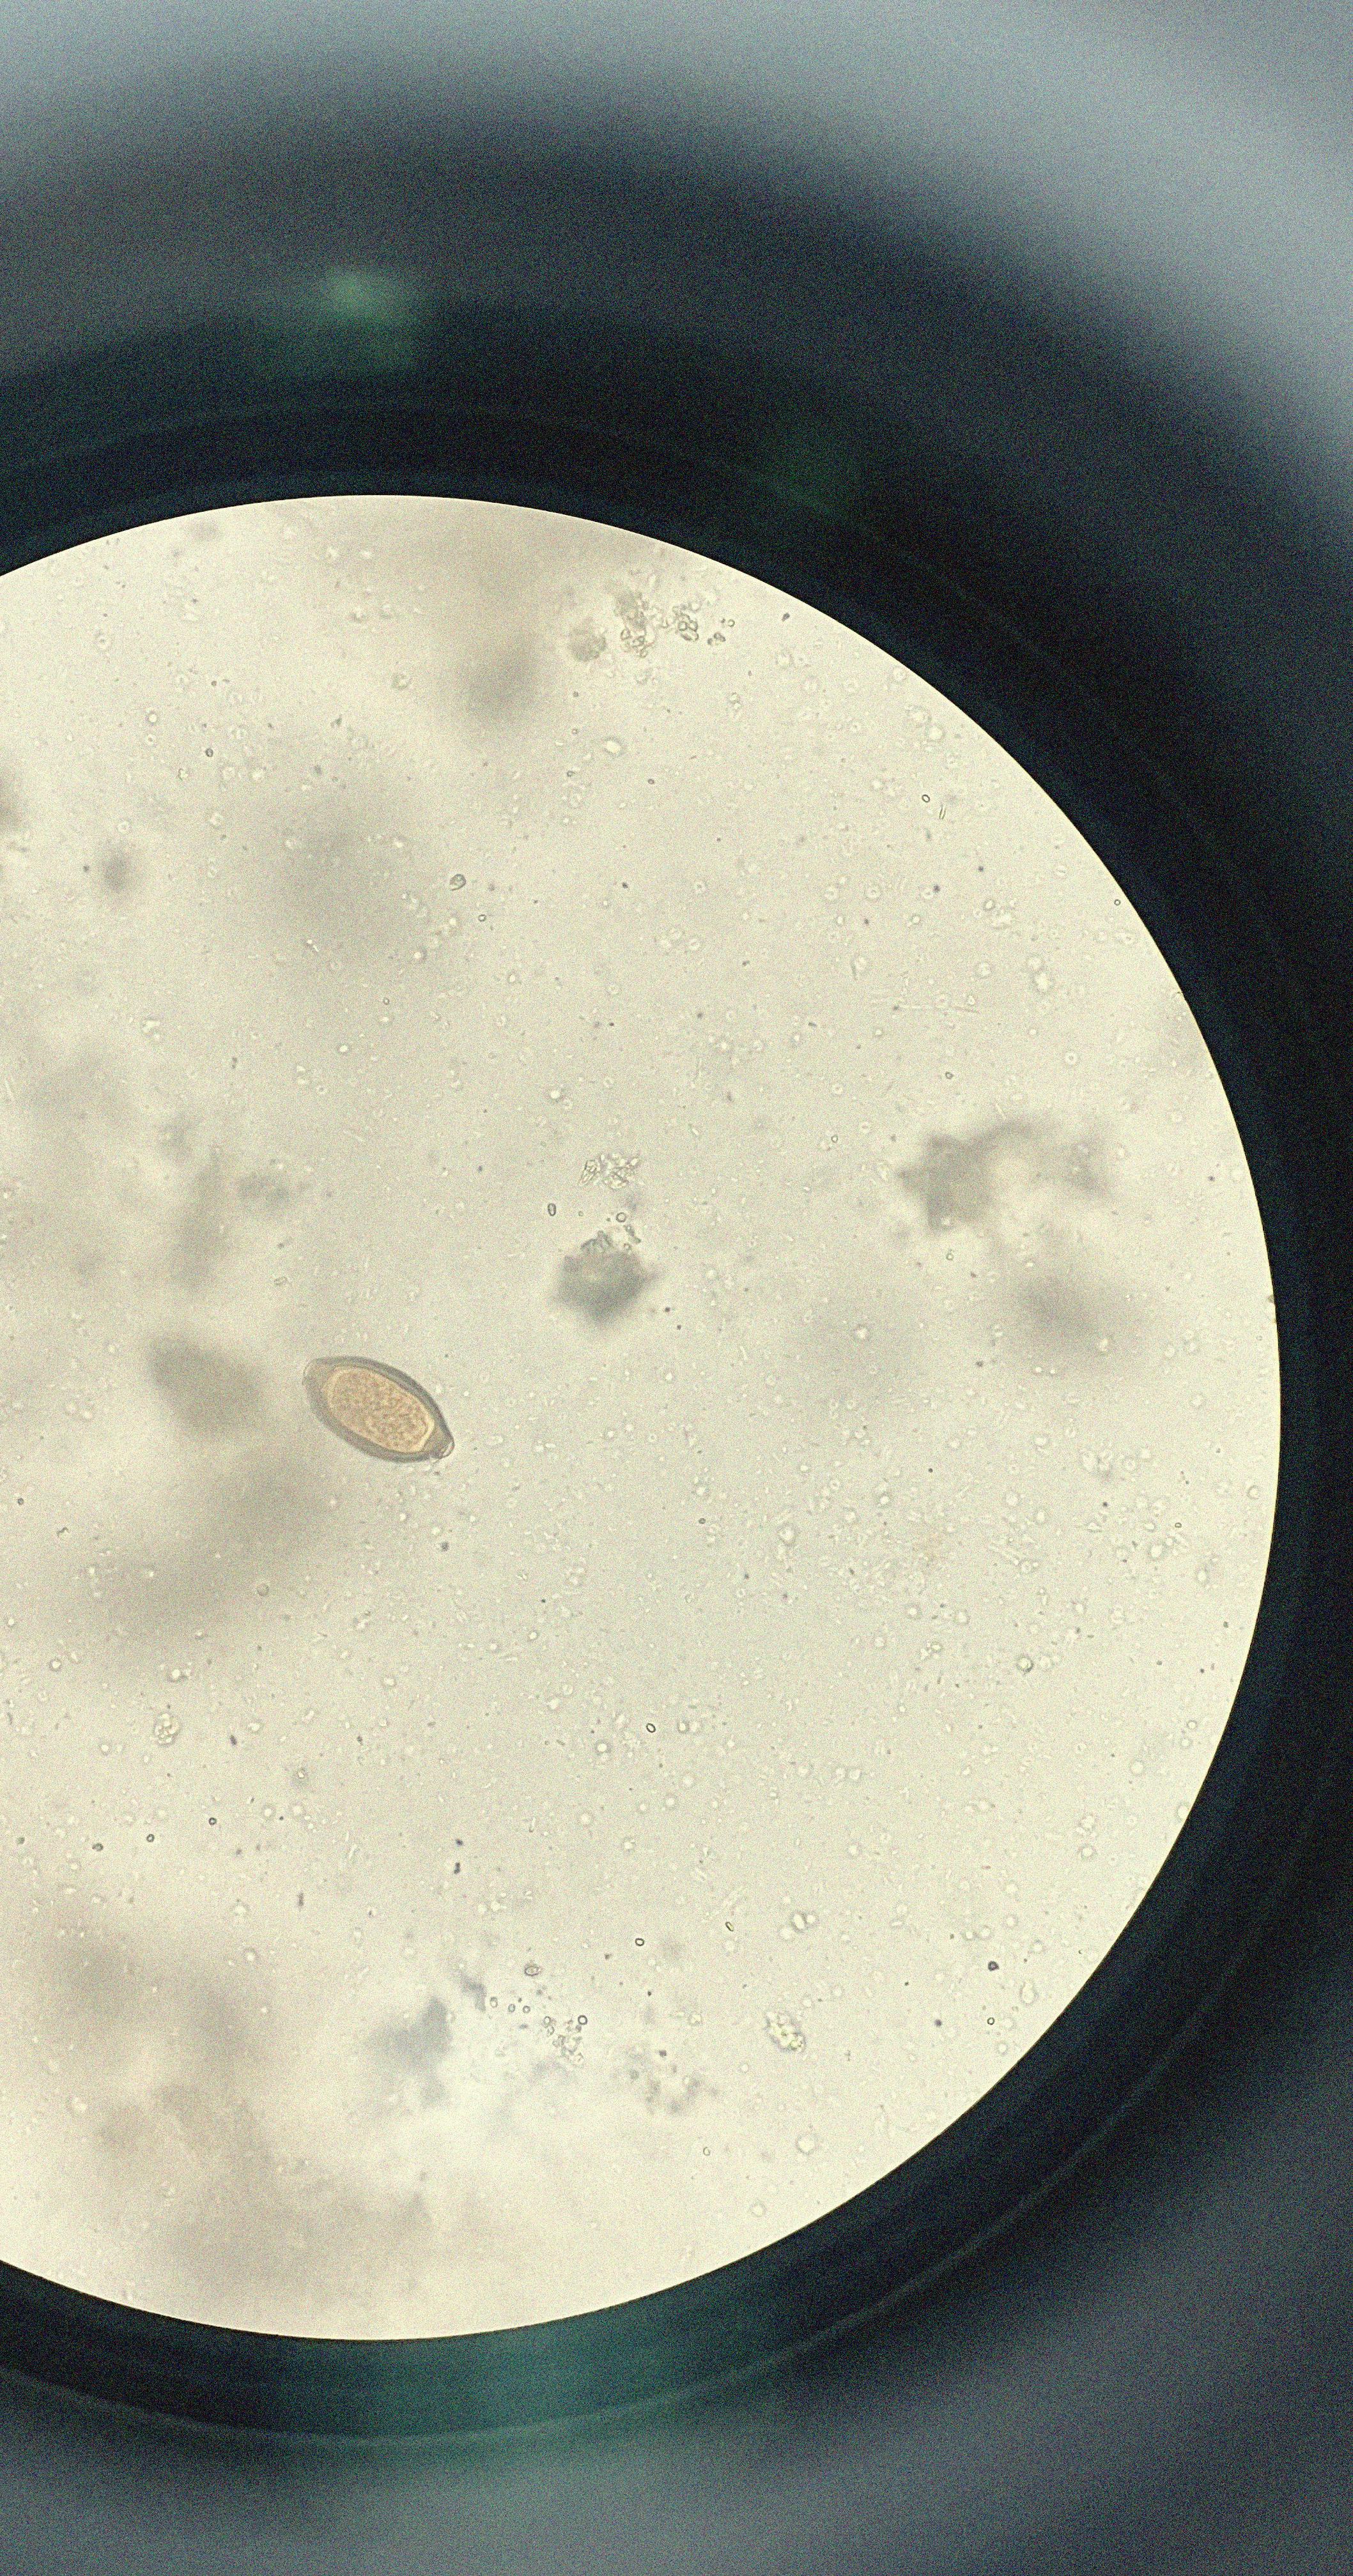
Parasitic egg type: Trichuris trichiura